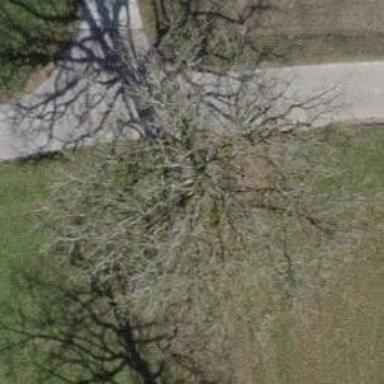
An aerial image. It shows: Broadleaved tree in natural setting.